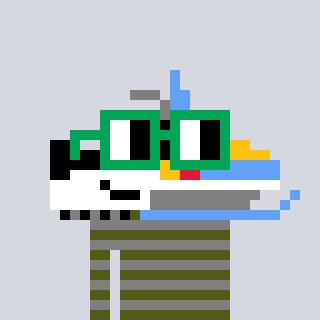
a pixel art character with square green glasses, a snowmobile-shaped head and a bluegrey-colored body on a cool background